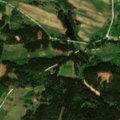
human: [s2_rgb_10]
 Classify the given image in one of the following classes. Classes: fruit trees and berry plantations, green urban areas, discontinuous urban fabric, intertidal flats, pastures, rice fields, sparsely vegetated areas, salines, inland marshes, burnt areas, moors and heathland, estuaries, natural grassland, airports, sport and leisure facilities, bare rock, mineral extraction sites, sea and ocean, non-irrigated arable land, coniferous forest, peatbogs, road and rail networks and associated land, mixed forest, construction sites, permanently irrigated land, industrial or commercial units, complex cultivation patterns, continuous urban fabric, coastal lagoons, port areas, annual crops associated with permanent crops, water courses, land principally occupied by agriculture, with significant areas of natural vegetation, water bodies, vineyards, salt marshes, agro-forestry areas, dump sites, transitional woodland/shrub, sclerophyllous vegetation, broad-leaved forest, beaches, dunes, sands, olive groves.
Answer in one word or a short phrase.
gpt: non-irrigated arable land, pastures, coniferous forest